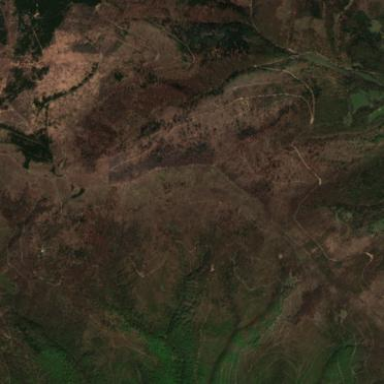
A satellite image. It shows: Clearcut logging area with scrub vegetation surrounding it.